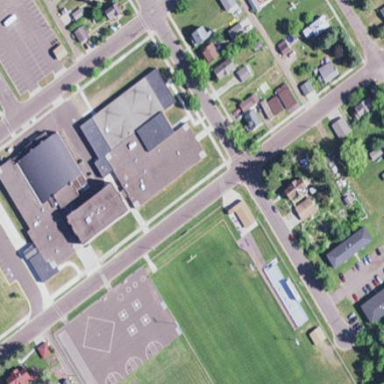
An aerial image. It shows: School building.